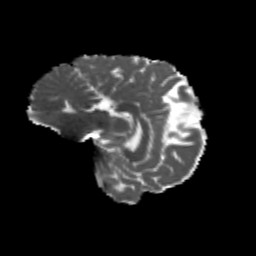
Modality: MD
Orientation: sagittal
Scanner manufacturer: siemens
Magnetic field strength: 3 T
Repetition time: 4.16 s
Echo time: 0.0806 s